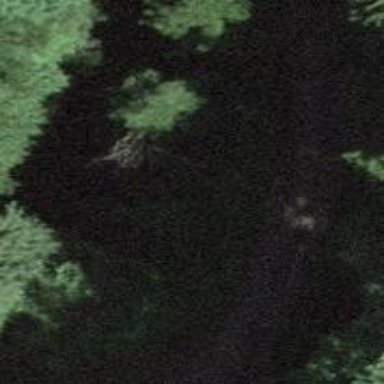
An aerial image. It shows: Culvert tunnel.